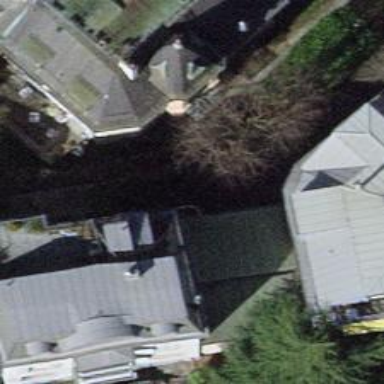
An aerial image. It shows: Half-hipped roof across the building.